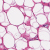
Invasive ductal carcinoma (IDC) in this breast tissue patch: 0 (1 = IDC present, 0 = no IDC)